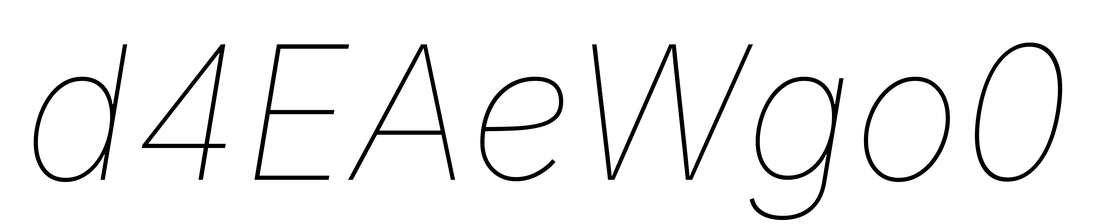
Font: Inter-Italic_Thin_Italic